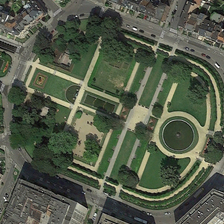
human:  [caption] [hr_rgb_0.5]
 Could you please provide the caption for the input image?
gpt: many buildings are around a square shaped like a ring runway with many green trees .

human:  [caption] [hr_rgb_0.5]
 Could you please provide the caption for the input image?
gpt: many buildings are around a square shaped like a ring runway with many green trees .

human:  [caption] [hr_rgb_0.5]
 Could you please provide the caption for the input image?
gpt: many buildings are around a square shaped like a ring runway with many green trees .

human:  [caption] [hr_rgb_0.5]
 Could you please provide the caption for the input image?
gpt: many buildings are around a square shaped like a ring runway with many green trees .

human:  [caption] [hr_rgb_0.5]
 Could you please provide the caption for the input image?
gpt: many buildings are around a square shaped like a ring runway with many green trees .